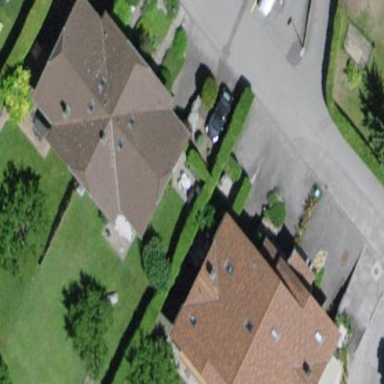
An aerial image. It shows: Semi-detached house.